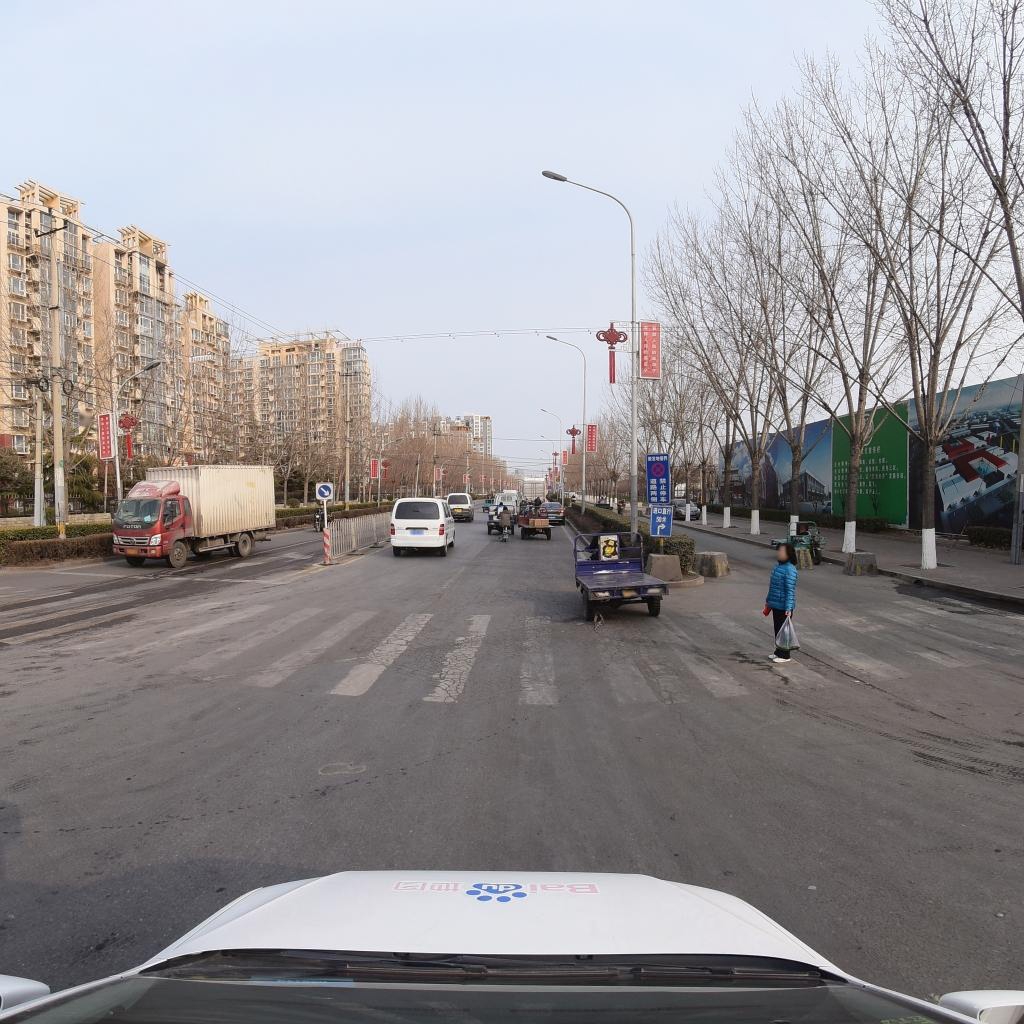
Region: Fengtai
Road damage annotations: alligator crack